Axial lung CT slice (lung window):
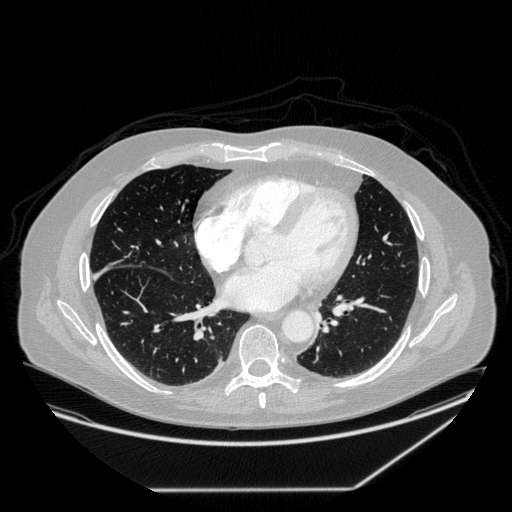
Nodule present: no